Question: Just wondering can I implement NavieBayes algorithm in C#? I just want to calculate the precision, TP-rate, FP-rate etc using Navie Bayes algorithm in C#.
I just calculate mean and standard deviation for my dataset using SQL logic
'''
SELECT state, AVG([v2o] * 1.0) FROM portability WHERE state = 'Queensland' GROUP BY state
'''
and
'''
SELECT state, STDEV([v2o] * 1.0) FROM portability WHERE state = 'Queensland' GROUP BY state
'''
Can anyone tell me how can I implement Navie Bayes algorithm.
For instance lets consider the below dataset as example

Can anyone tell me the logic to implement Navie Bayes for the above dataset?
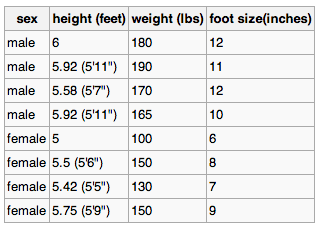
Answer: Check the <URL> library. It has an implementation of the Naive Bayes algorithm that you can use.